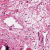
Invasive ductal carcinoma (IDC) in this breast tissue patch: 0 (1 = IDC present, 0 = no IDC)